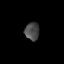
Tissue: lung
Cell type: Fibroblasts
Senescence score: 0.1706
Nuclear area (px): 256
Mean DAPI intensity: 72.902